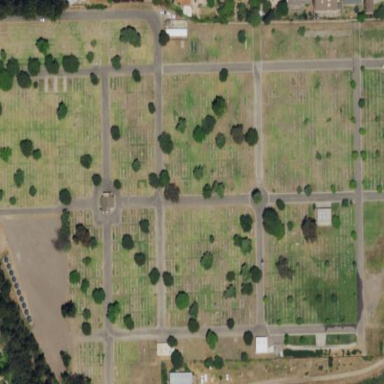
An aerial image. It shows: Cemetery or graveyard.